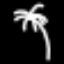
Label: palm tree